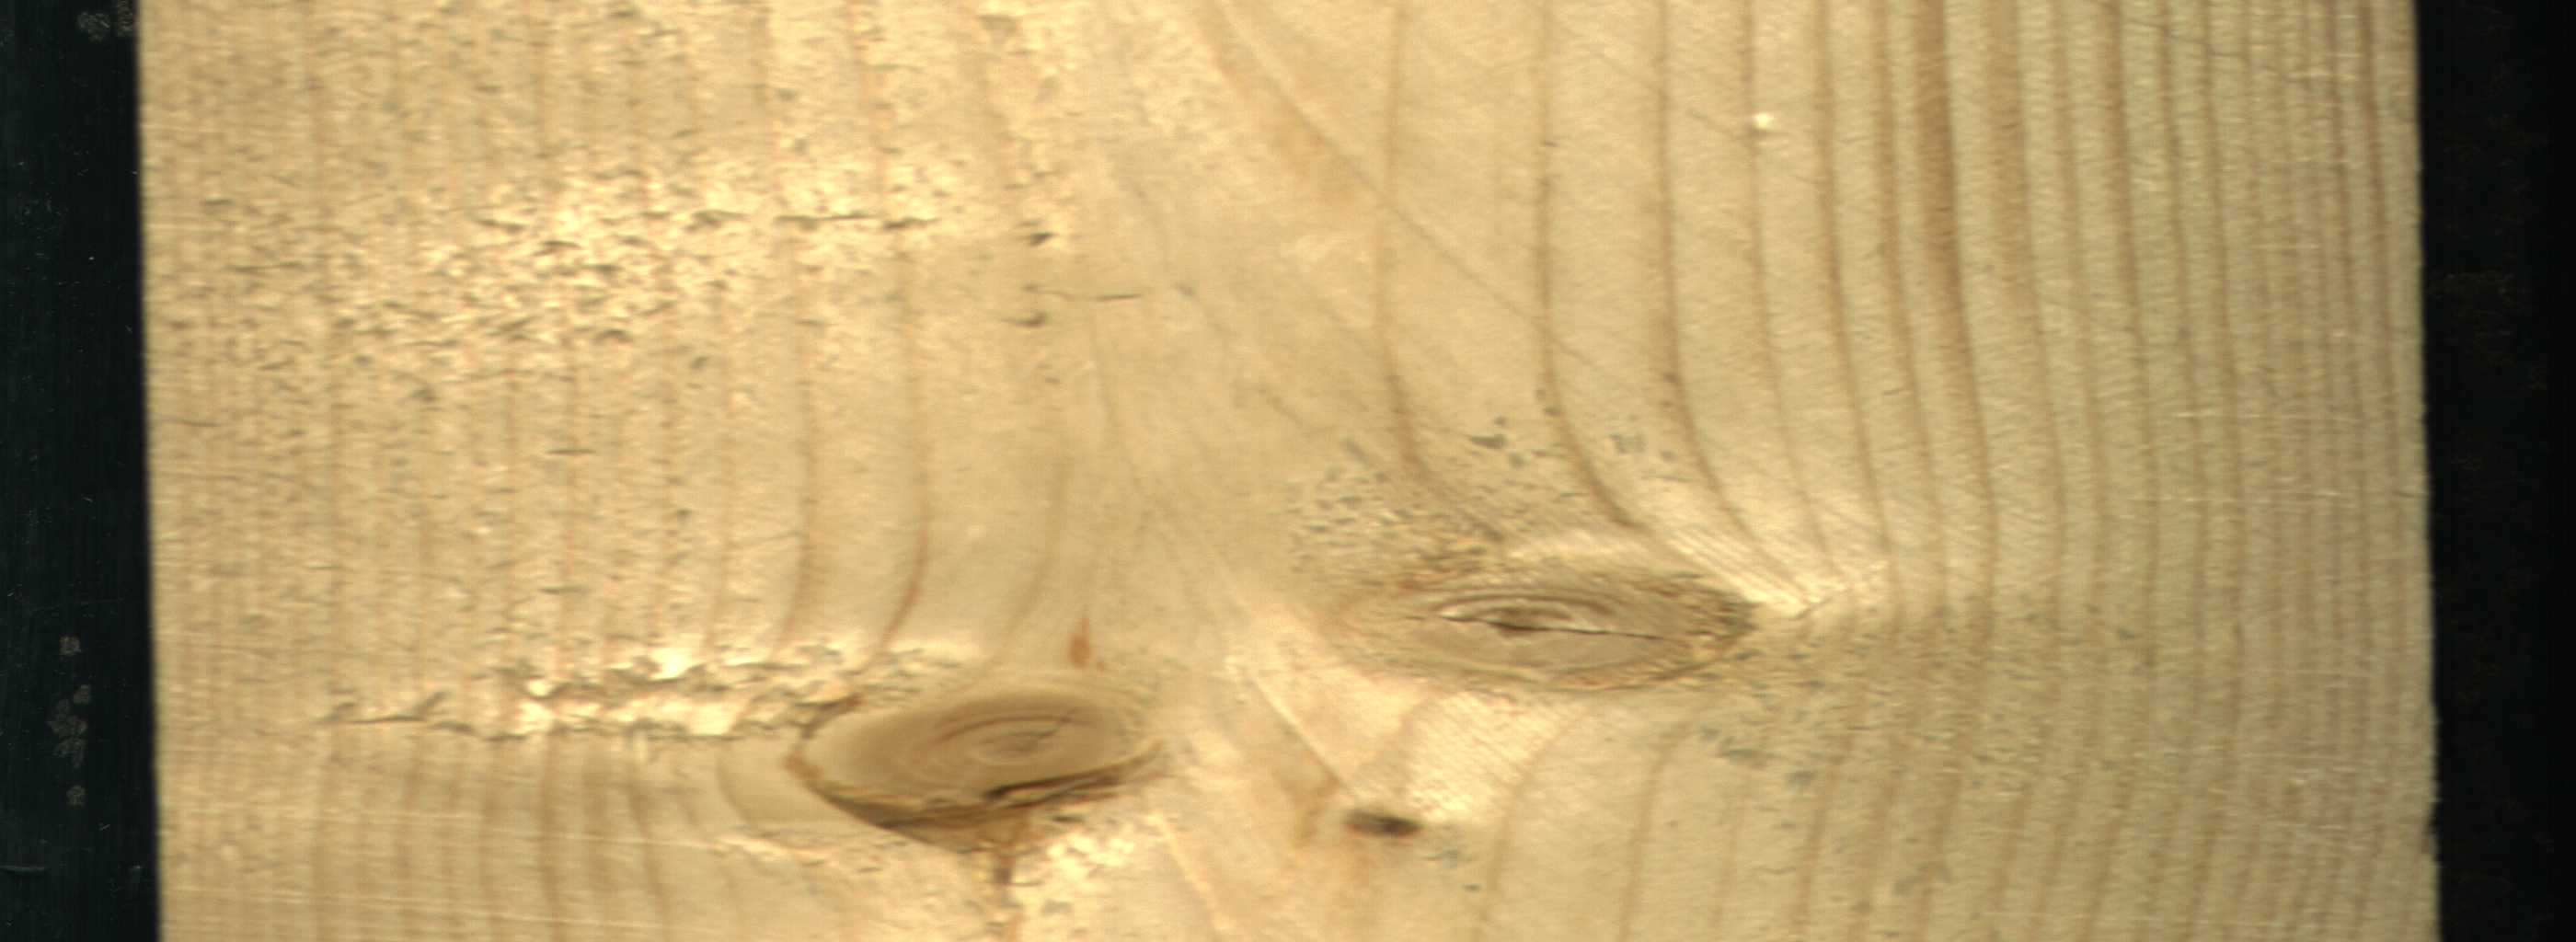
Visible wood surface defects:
knot_with_crack
Live_Knot
Live_Knot